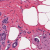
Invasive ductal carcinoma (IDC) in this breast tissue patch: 0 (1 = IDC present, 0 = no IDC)